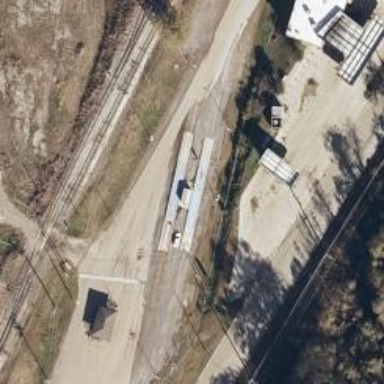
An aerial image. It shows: Weighbridge facility.